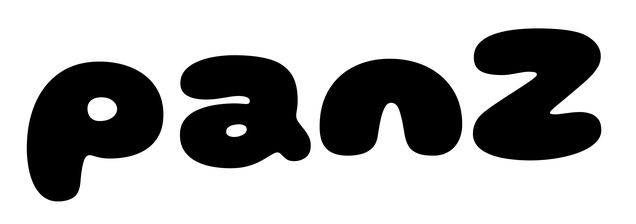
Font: Gluten_Black